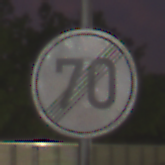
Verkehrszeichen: EndeGeschwindigkeit70
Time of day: SunriseSunset
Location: Outdoor (Urban)
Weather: PartlyCloudy
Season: NotSpecified
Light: Artificial